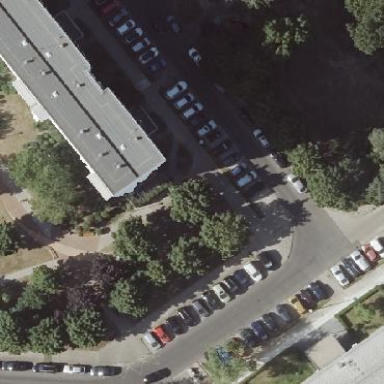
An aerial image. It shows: Street-side parking area with concrete surface.